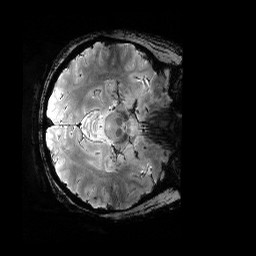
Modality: T2starw
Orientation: axial
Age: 30
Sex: female
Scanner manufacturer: siemens
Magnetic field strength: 6.98 T
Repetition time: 4.91 s
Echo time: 0.016 s